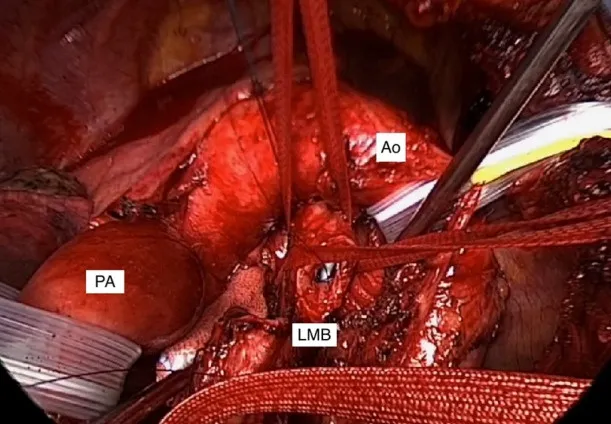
Intraoperative photograph of the anastomosis site. The tumour of the left main bronchus was already resected. The aortic arch was retracted upward and the left pulmonary artery was retracted downward with traction tape to obtain better exposure. Ao, aorta; LMB, left main bronchus; PA, left main pulmonary artery.
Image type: medical_photograph (other_medical_photograph)